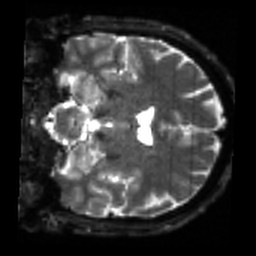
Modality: sbref
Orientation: coronal
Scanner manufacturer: siemens
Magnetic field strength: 3 T
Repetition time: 4 s
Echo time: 0.0594 s